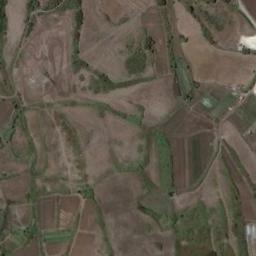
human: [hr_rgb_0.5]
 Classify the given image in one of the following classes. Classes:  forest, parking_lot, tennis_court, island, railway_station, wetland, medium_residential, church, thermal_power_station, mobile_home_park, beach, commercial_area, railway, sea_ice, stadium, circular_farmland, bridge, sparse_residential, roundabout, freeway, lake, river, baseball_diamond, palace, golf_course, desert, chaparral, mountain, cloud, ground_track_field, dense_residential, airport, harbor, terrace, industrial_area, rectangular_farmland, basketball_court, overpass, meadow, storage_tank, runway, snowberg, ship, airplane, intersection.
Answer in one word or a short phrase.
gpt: rectangular_farmland